Question: What does a horizontal line in vim mean? While editing a remote file I see a horizontal line in the current line.

I don't see it while editing local files
cursorline is not shown until I save the file(:w). When I type :w and enter password, cursorline appears. Why does it have such a behavior? When I edit file in remote machine cursorline is turned off and is not shown.
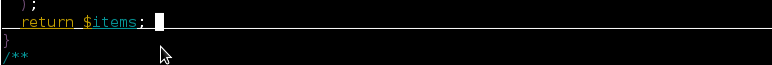
Answer: As others have answered, the effect is probably being caused by the <URL>.
You can track down what is script made the most recent change to an option by running the command 'set optname?' under the <URL>:
'''
:verbose set cursorline?
'''
You will probably just find that the Netrw plugin set it; Netrw handles local directory browsing and remote directory/file access like your 'scp://' example. Netrw adjusts 'cursorline' (and 'cursorcolumn') for its own purposes (e.g. directory listings), but it tries to restore the value to the "user value". Unfortunately, its idea of the "user value" is captured when part of the Netrw code loads and is not updated afterwards.
My guess is that, somehow (via some other plugin, or bit of configuration), 'cursorline' is set when Netrw loads (and captures its value), but it is later reset by the time you start editing the first file. Then, when you later save the file (':w'), Netrw restores the "captured" value. Unfortunately, there does not appear to be any good way to update this "captured" value of the 'cursorline' option (there is no "external" access to the script variable it uses, and it does not "recapture" if you manually reload the file).
What you can do, however, is explicitly load the bit of Netrw that "captures" 'cursorline' when your desired value is active. You could do that with the following two commands early in your '~/.vimrc' (possibly at the very top, if necessary--it needs to be before the first time 'autoload/netrw.vim' would ever be used):
'''
set nocursorline
runtime autoload/netrw.vim " will 'capture' cursorline and cursorcolumn values
'''
Netrw will still set/reset 'cursorline' (and 'cursorcolumn'), but as long as the value you normally want matches the value that is active right before Netrw is loaded, then you will not notice it.